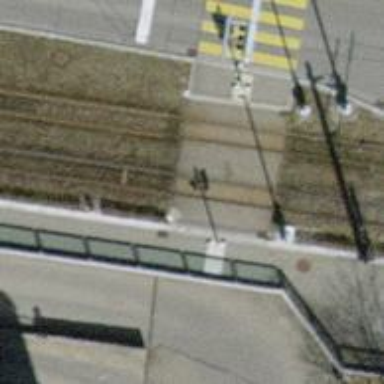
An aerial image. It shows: Railway crossing.